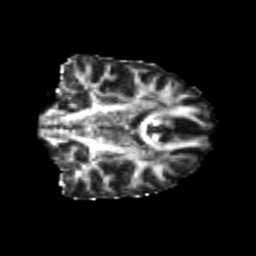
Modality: FA
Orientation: coronal
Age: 24
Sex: male
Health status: healthy
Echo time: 0.074 s